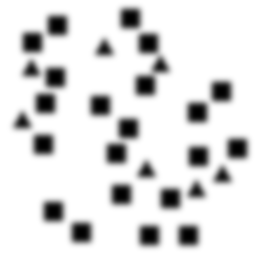
Squares: 21
Triangles: 7
Stars: 0
Total shapes: 28